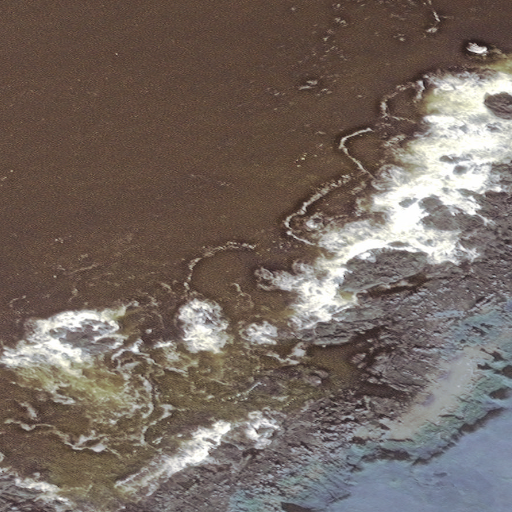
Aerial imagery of cape in Alaska named Island Point containing only unknown